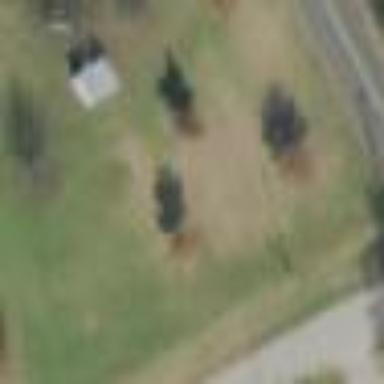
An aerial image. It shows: Grassy plot in green zone.